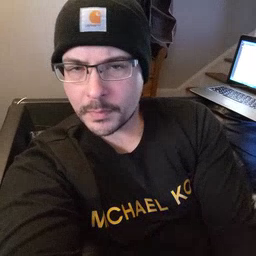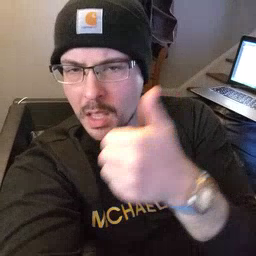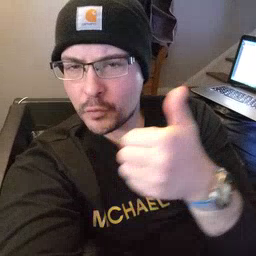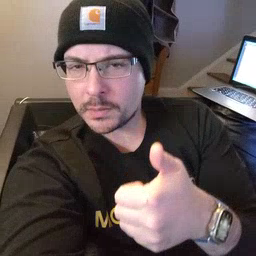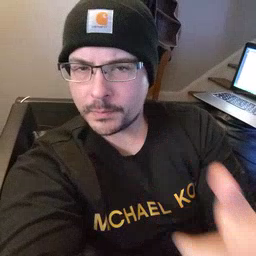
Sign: every